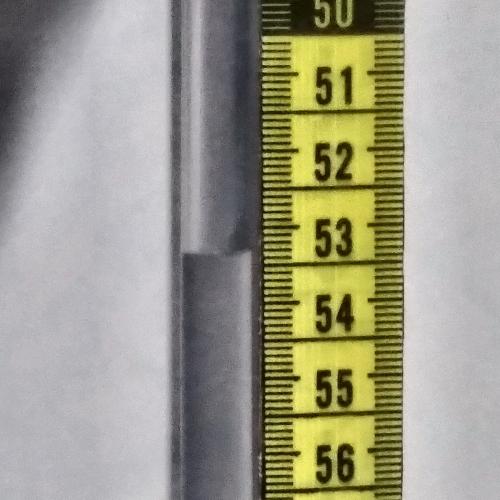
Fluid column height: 53.3 cm